Current action and preconditions to check: trajectory_clear

Your task: For each precondition in the list above, predict whether it will hold at this action.

Consider the current scene as observed from the mobile robot's camera, and analyze the predicted future states of all dynamic agents (e.g., people, animals, vehicles, or any moving entities) within the NEXT SECOND.

IMPORTANT: Only answer "very likely" if you are absolutely certain—based on strong, clear evidence—that a dynamic agent will violate the precondition in the predicted future state. Do NOT answer "very likely" for unlikely, ambiguous, or low-probability risks.

Ask yourself for each precondition: Is there a high probability, with clear and convincing evidence, that the predicted future states of any dynamic agent will interfere with the predicted future state of the currently executing action within the NEXT SECOND, causing that precondition to fail?

Assess the risk level based on these predictions. Use "likely" or "very likely" if motions create a clear risk of interference.

Use "neutral" or "improbable" if agents are nearby but their predicted paths are clearly diverging or non-conflicting.

Failure Risk Categories: "very improbable", "improbable", "neutral", "likely", "very likely"

Answer Format: Output ONLY the probability_of_failure value from these categories: "very improbable", "improbable", "neutral", "likely", "very likely"

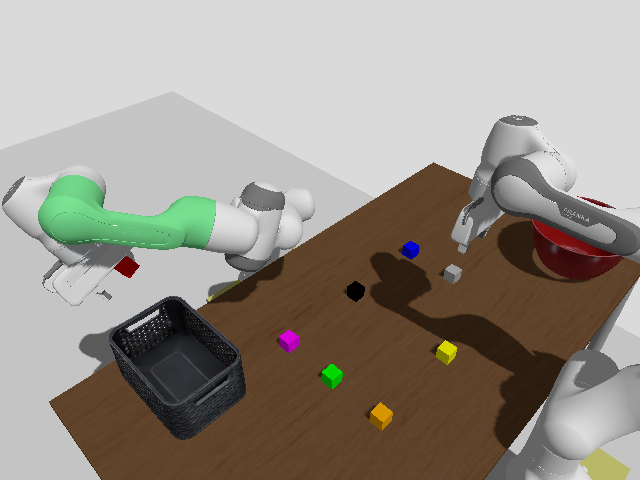

Answer: very improbable